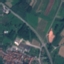
Label: Highway